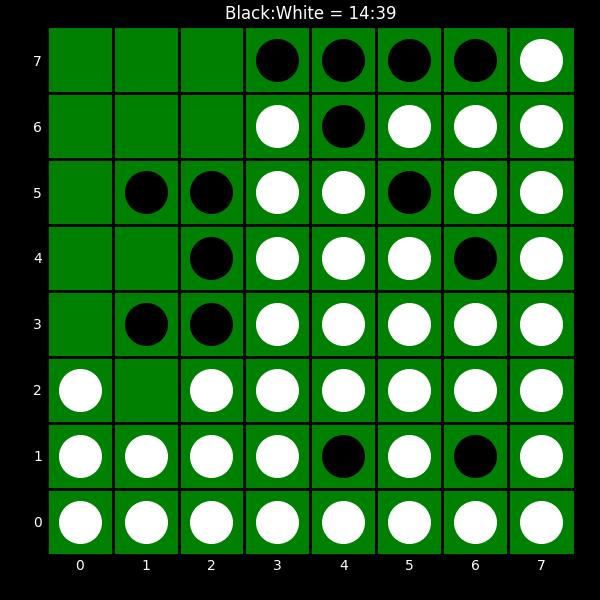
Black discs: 14
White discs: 39